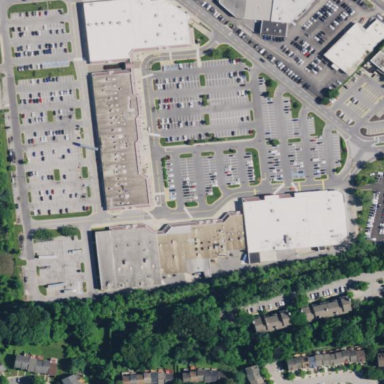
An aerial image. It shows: Retail area.